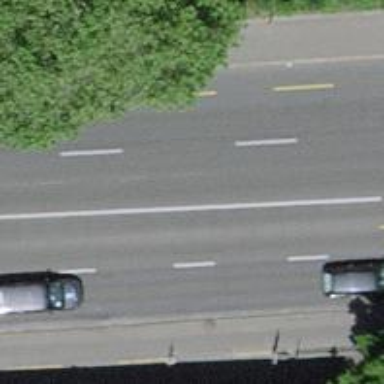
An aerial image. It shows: Primary highway with separate asphalt sidewalk.